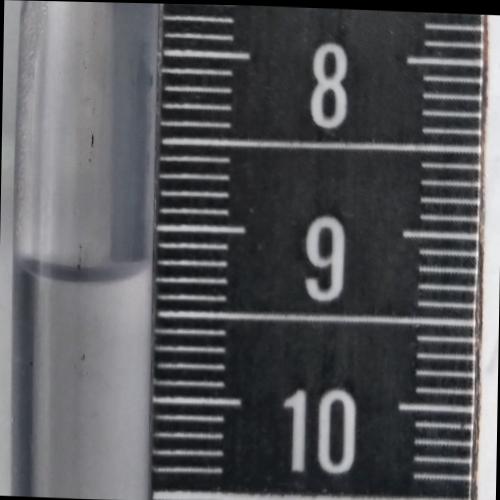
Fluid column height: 9.3 cm